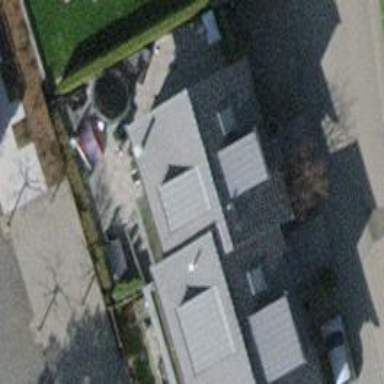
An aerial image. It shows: Semi-detached house.